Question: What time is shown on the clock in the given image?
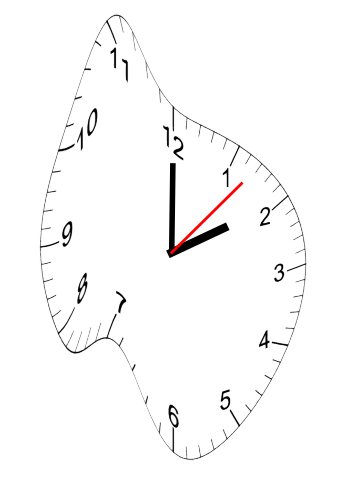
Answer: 02:00:07